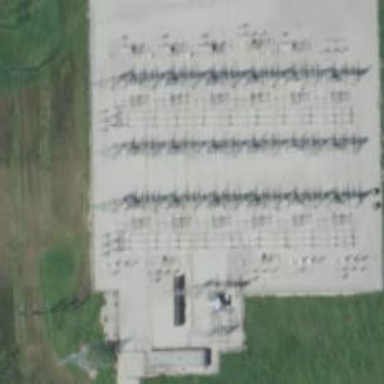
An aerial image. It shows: Switch used for power control.